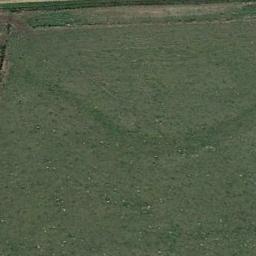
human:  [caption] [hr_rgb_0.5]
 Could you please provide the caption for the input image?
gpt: This meadow has evenly distributed dense grasses .

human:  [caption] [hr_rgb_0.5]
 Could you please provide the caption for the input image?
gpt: There is a wood on the grass .

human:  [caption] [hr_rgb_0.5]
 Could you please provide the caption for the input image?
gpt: The meadow is dense but uneven .

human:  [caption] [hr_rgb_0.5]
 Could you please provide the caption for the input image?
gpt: A large lush green meadow covered with green grass .

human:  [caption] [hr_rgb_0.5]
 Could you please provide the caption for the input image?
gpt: A smooth meadow with many green grass .